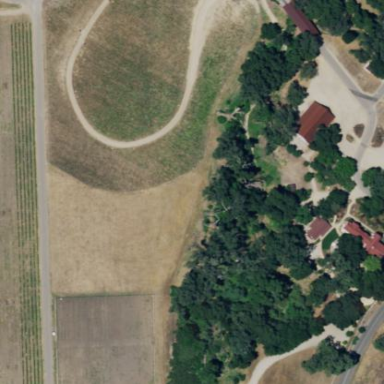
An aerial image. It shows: Vineyard.